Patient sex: M
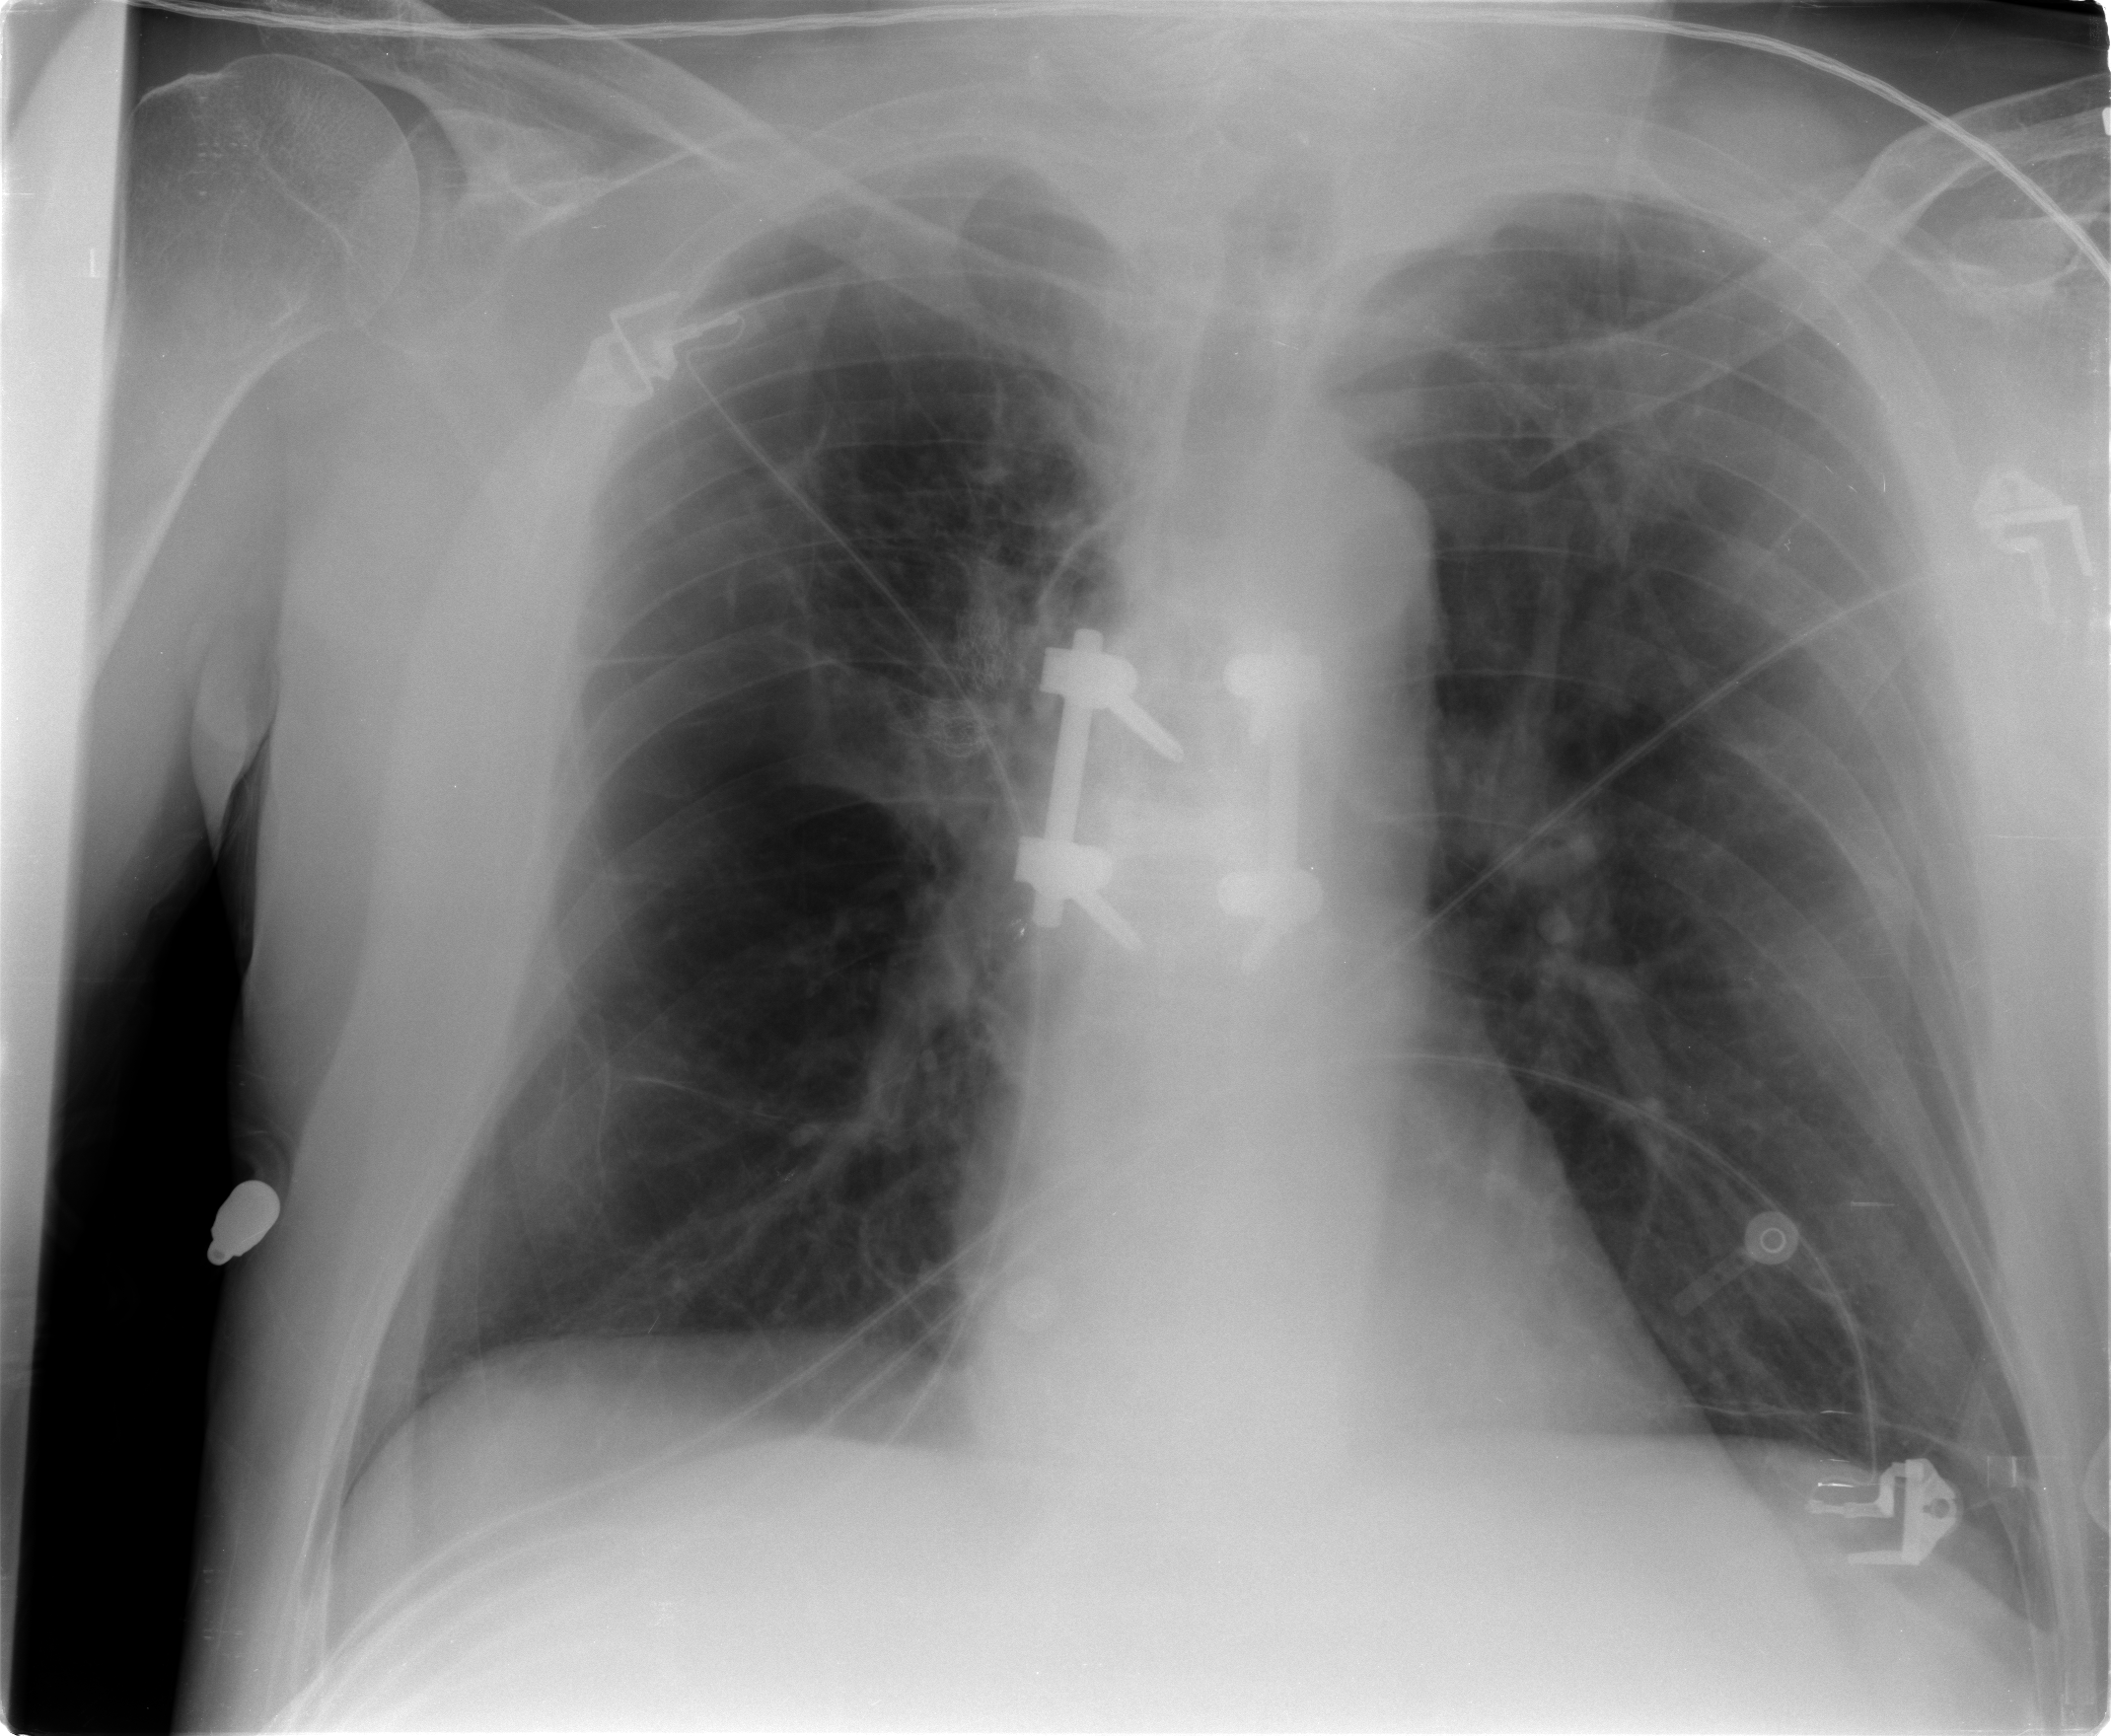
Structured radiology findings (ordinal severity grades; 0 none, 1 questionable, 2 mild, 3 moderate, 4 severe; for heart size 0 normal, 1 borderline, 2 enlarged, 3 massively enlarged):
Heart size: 0
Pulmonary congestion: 1
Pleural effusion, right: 0
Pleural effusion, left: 1
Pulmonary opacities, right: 0
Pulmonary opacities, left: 0
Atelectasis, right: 2
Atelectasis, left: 2